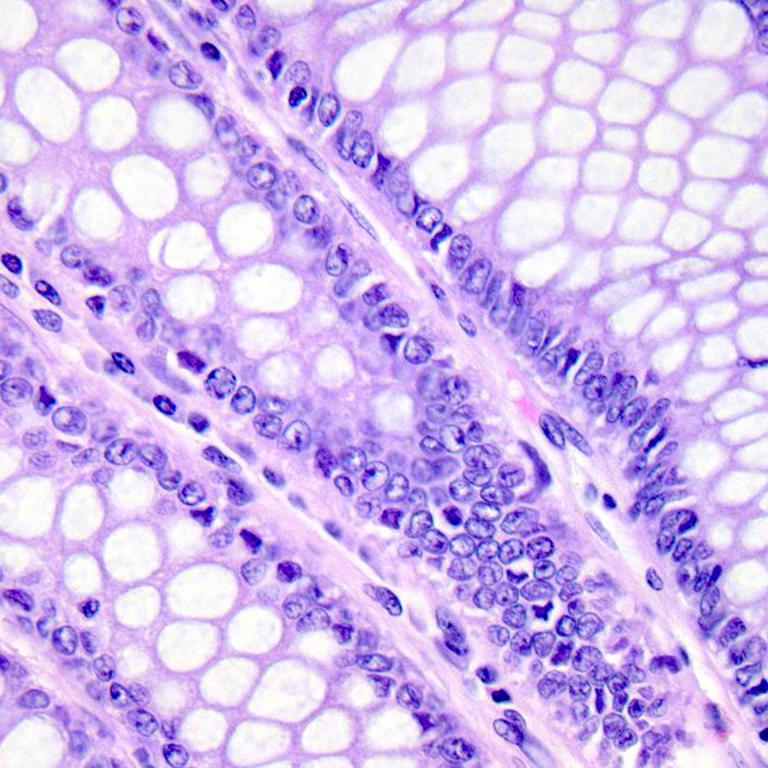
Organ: colon
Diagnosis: benign